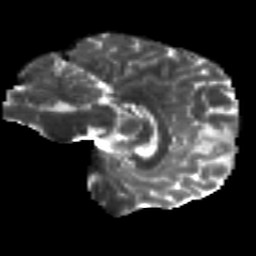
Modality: T2w
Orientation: sagittal
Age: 28
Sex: male
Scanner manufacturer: siemens
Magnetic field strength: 3 T
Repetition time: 8.8 s
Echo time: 0.085 s